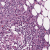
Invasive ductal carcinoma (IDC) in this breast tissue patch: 1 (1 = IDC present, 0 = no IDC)